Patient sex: F
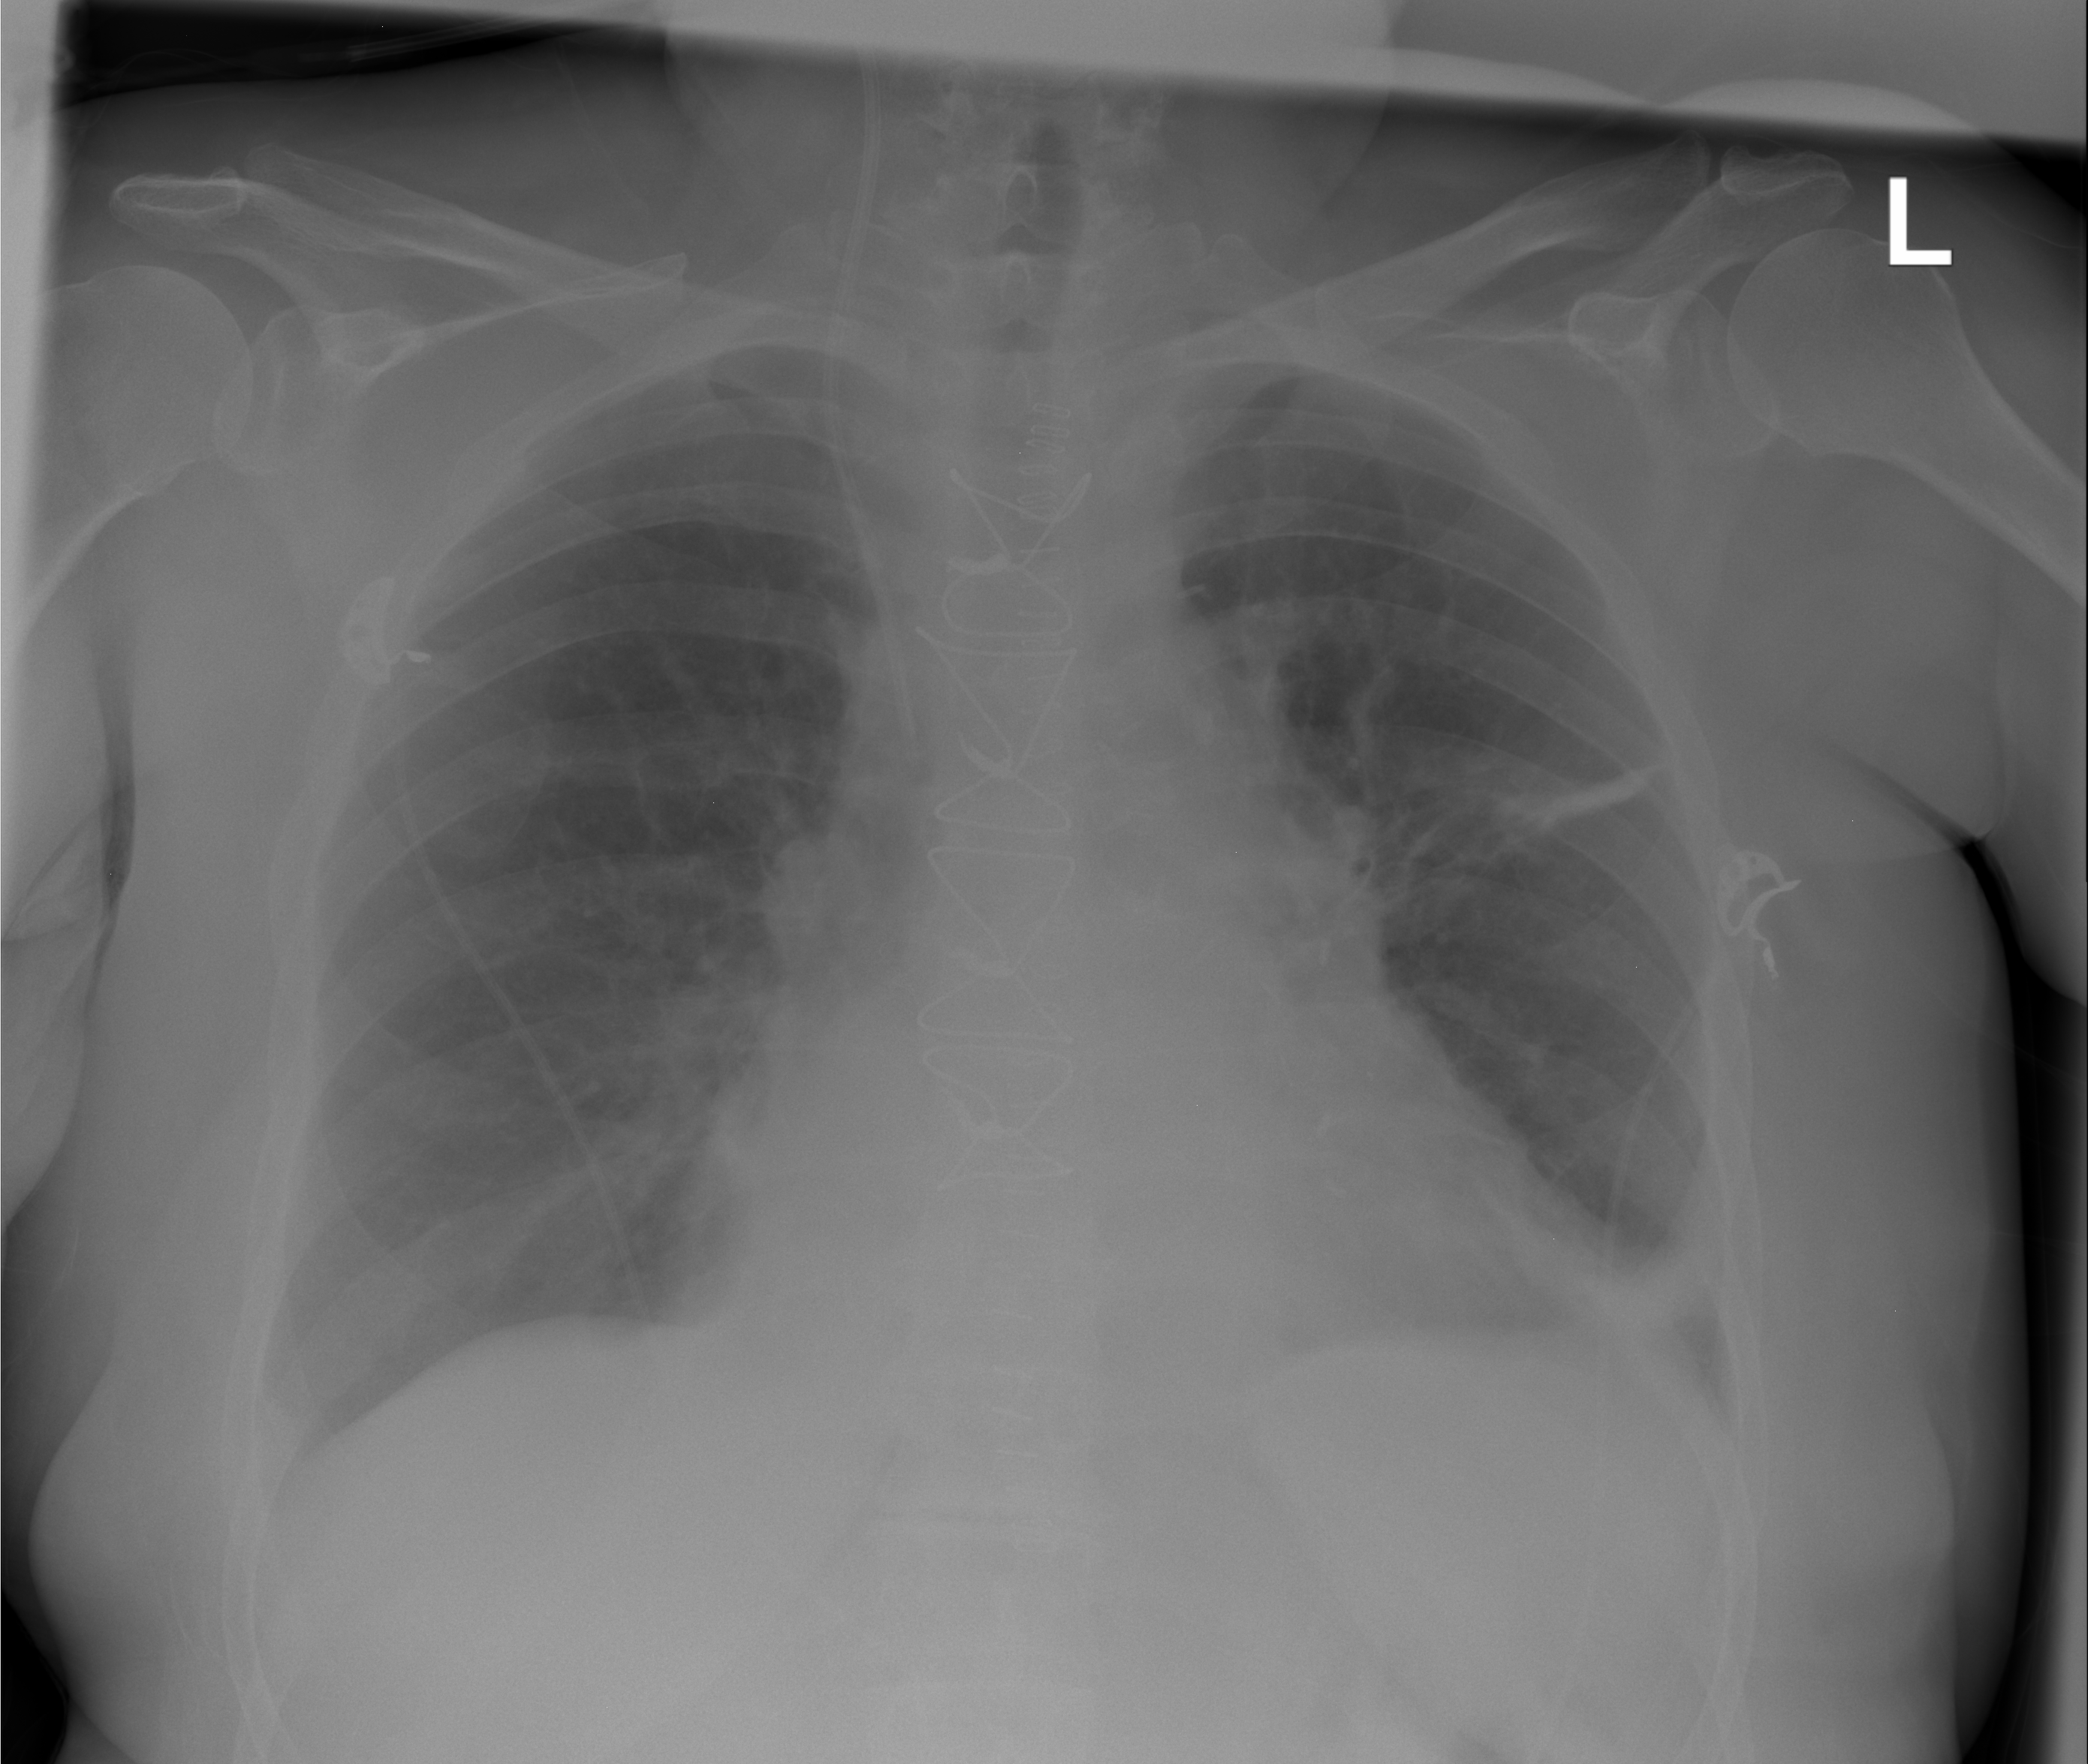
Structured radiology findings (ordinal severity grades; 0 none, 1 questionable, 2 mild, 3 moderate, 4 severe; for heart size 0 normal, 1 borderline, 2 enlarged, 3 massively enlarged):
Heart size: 2
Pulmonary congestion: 0
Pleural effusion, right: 0
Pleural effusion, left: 1
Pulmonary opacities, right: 0
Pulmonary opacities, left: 0
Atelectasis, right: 0
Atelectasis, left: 2